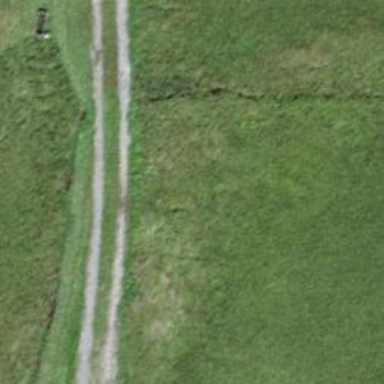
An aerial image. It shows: Culvert tunnel.